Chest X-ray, AP view. Patient: 68 years old, sex F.
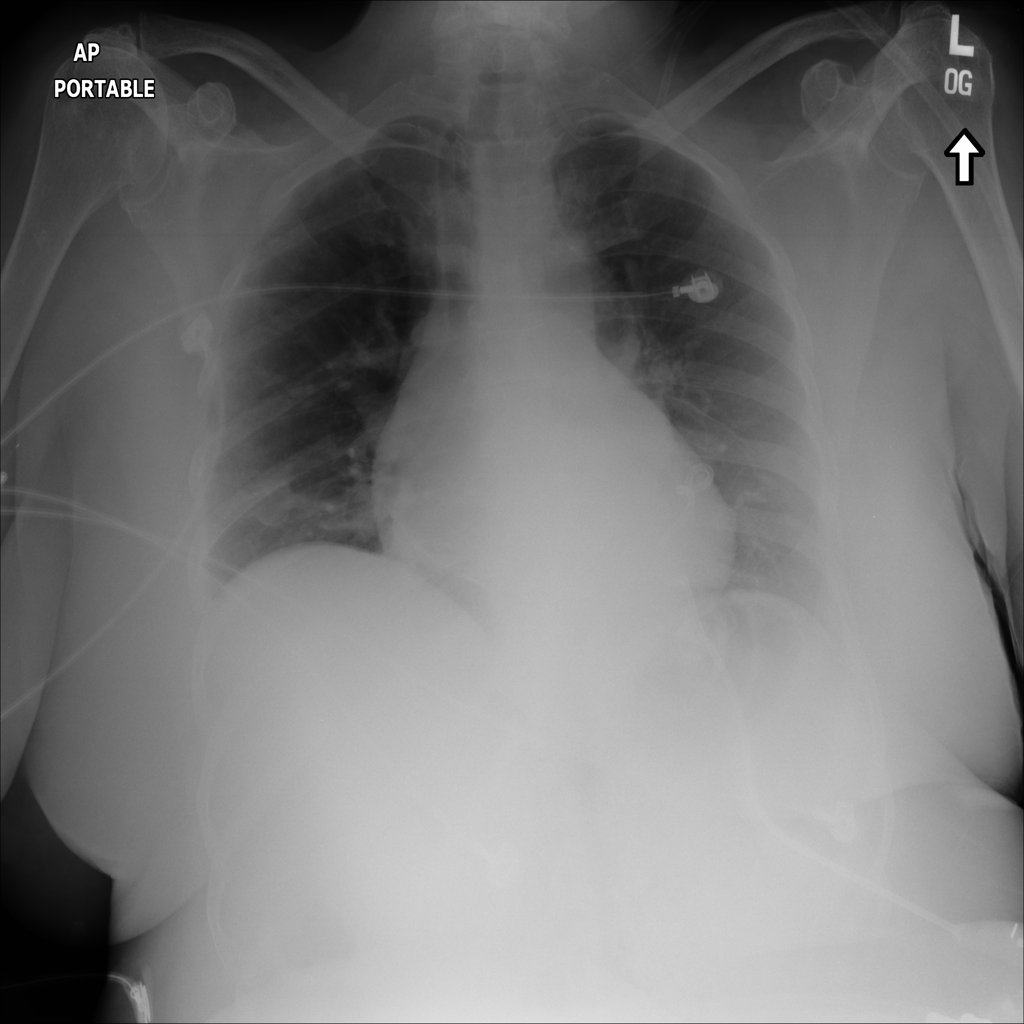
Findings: Atelectasis